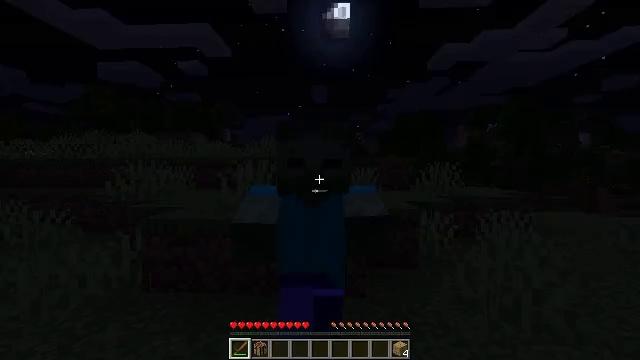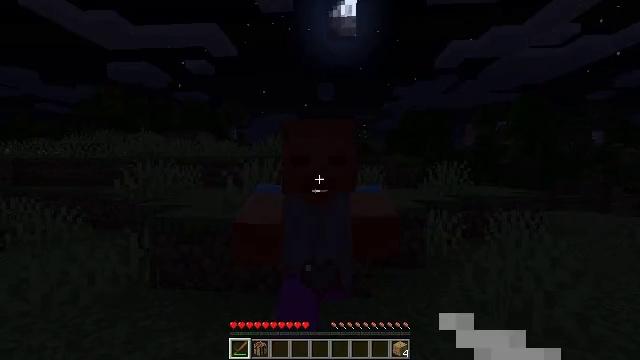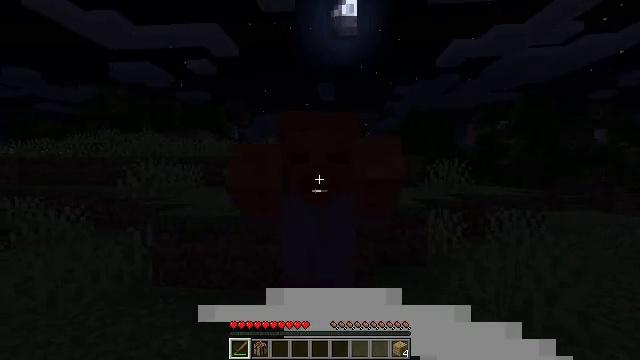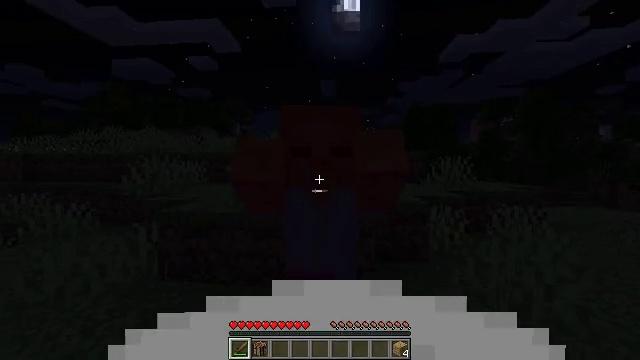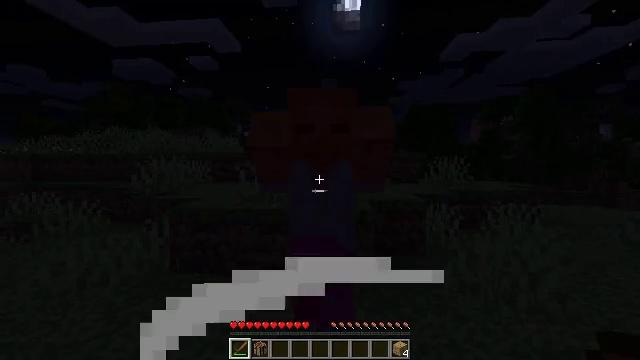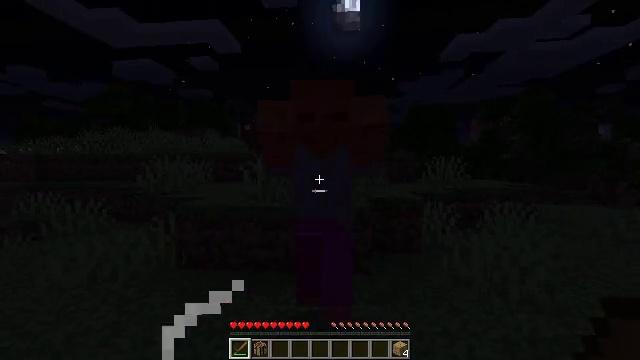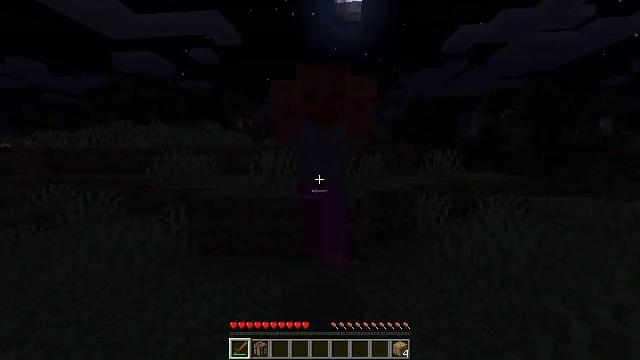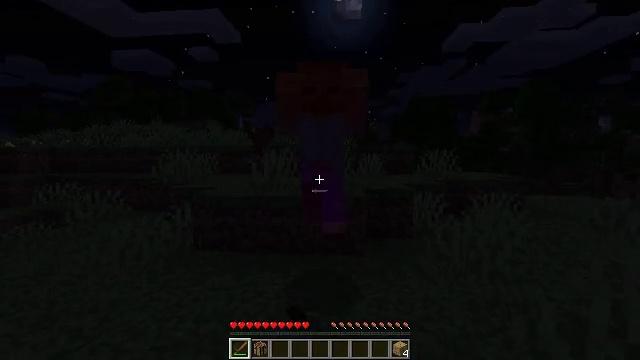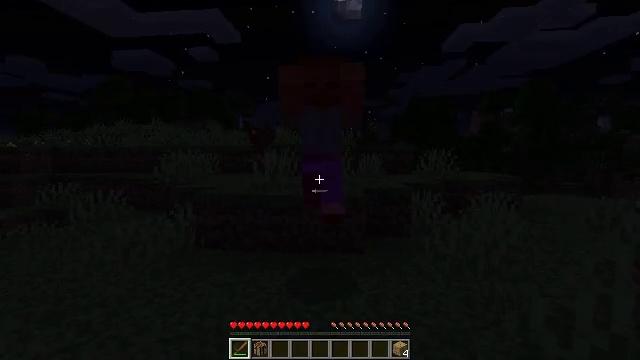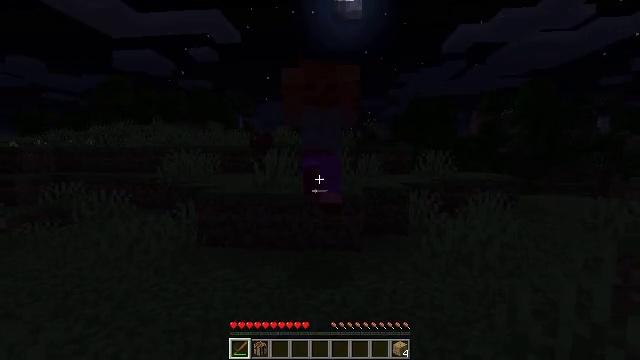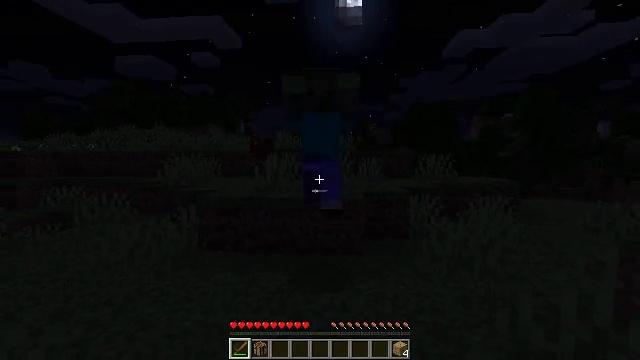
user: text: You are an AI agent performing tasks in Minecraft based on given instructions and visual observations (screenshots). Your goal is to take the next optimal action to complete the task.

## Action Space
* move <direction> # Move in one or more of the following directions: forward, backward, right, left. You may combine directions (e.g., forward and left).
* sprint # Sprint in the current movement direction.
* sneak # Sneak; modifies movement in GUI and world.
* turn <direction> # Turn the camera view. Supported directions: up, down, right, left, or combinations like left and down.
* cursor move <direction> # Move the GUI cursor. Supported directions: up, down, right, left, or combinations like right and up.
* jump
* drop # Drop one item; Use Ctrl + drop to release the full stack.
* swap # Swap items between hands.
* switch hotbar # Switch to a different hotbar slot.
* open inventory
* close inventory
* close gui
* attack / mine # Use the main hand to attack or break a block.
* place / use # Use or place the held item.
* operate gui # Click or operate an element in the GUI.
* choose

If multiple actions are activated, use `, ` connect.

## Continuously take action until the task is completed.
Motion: motion action
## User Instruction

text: Kill a zombie.
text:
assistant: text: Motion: turn left
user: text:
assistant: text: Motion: move back
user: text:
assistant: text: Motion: move back
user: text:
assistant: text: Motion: move back
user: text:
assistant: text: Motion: move back
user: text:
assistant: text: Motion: move back, turn down, attack / mine
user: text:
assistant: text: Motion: move back, attack / mine
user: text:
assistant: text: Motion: attack / mine
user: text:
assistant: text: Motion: attack / mine
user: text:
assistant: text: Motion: move forward
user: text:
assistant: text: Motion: no_op